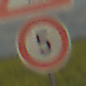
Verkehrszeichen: Geschwindigkeit5
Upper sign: ViehtriebRechts
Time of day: Midday
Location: Outdoor (RoadRail)
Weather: PartlyCloudy
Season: NotSpecified
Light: Natural